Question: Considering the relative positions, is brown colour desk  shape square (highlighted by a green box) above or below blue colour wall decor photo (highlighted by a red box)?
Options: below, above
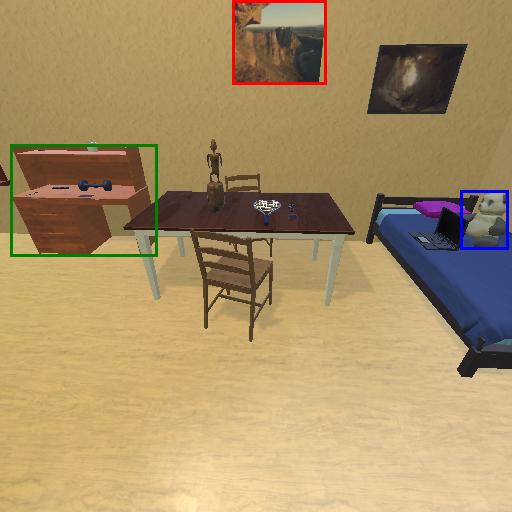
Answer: below